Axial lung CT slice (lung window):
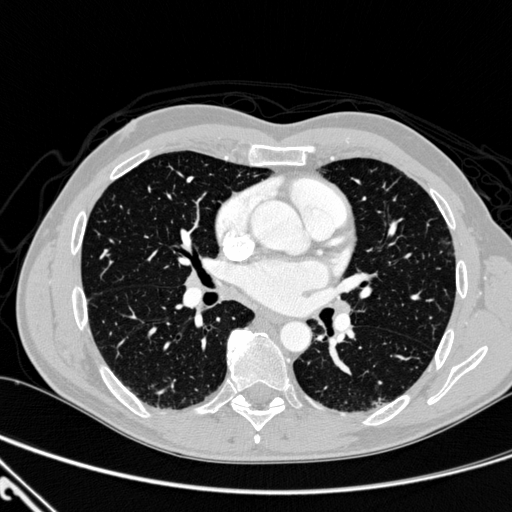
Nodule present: no